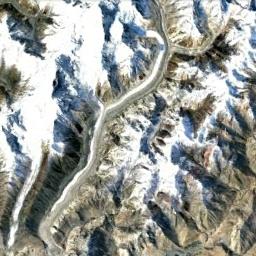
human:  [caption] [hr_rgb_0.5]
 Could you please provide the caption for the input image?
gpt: The snowberg is covered with snow .

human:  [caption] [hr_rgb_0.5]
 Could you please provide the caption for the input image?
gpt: The snowberg is partly covered with snow and ice and some knife-edge ridges remain at the top of the snowberg .

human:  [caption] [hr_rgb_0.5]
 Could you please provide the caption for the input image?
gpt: The snow berg is consist of bare land and white snow .

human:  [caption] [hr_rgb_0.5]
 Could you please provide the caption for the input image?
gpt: Only the peaks of the snow-capped mountains are covered with snow .

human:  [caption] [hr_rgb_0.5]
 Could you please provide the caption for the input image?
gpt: There are some snow on the ridges of the snowbergs .